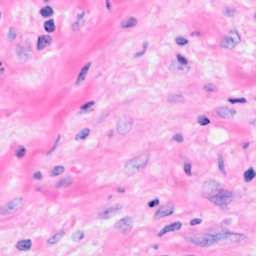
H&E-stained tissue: Breast